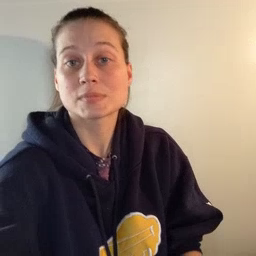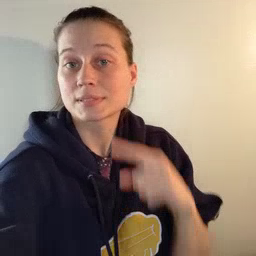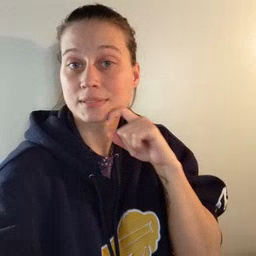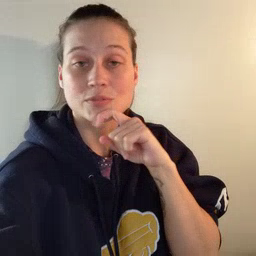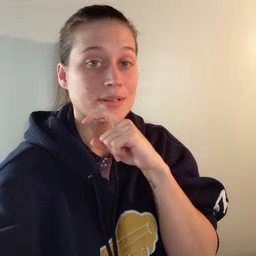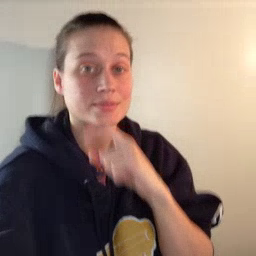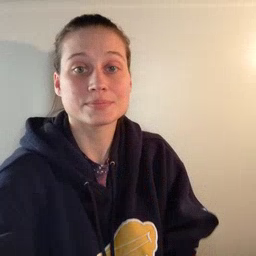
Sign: cereal